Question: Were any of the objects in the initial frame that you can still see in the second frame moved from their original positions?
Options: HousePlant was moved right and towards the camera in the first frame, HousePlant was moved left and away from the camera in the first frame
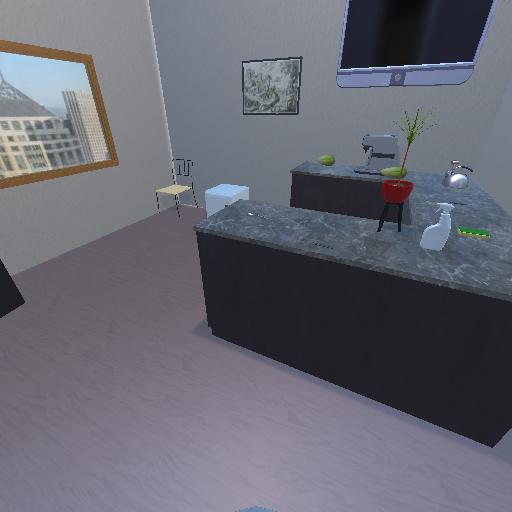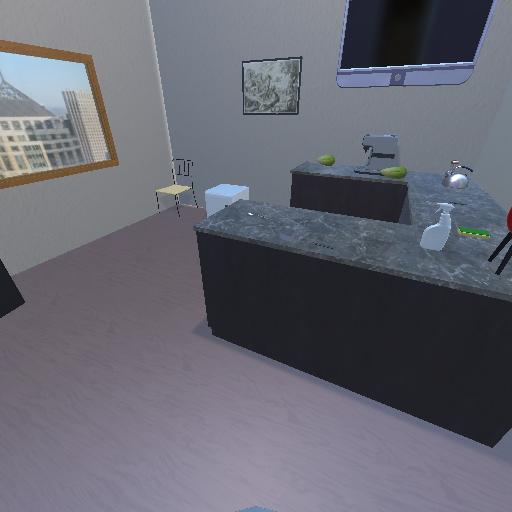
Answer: HousePlant was moved right and towards the camera in the first frame